Question: I created some grouped boxplots, basically for each dimension on the x axis I am showing various groups. Because my dataset is quite large, I had to precalculate the values for the boxes as ggplot did not have enough memory (I used 'ddply' and did it in pieces).
I believe this is beter than just bar charts of the averages as it shows some of the variability.
I want 2 modifications, one was to not show the whisker lines, and I have done that by setting ymin=lower and ymax=upper.
I also wanted to add the means as well, but they show all in the center of each X category, and of course I want them each aligned with its box.
to make it easier on anyone helping, I recreated the same chart using mtcars - I tried 'position = "dodge"' and "identity" with no change
Anyone knows how to do this? I searched and did not find a way. I am also attaching a picture of my latest chart. Code is below
'''
data(mtcars)
data <- as.data.frame(mtcars)
data$cyl <- factor(data$cyl)
data$gear <- factor(data$gear)
summ <- ddply(data, .(cyl, gear),summarize, lower=quantile(mpg,probs=0.25,na.rm=T), middle=quantile(mpg,probs=.5,na.rm=T),upper=quantile(mpg,probs=.75,na.rm=T),avg=mean(mpg,na.rm=T))
p2 <- ggplot(summ, aes(x = cyl, lower = lower, middle = middle, upper = upper,fill=gear,ymin=lower,ymax=upper))+geom_boxplot(stat = "identity")
p2 <- p2 + geom_point(aes(x = cyl, y=avg, color=gear),color="red",position="dodge")
p2
'''

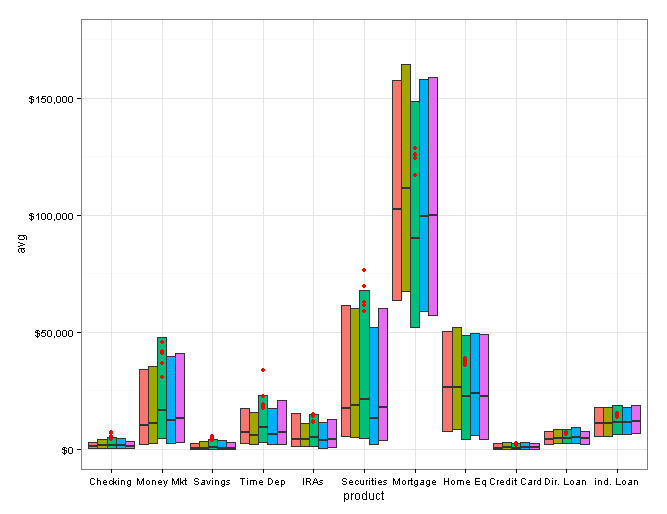
Answer: The problem is that the width of the points is not the same as the width of the box plots. In that case you need to tell 'position_dodge' what width do use. '?position_dodge' gives a simple example of this using points and error bars, but the principle is the same for points and box plots. In your example, replacing 'position="dodge"' with 'position=position_dodge(width=0.9)' will dodge the points by the same amount as the box plots.